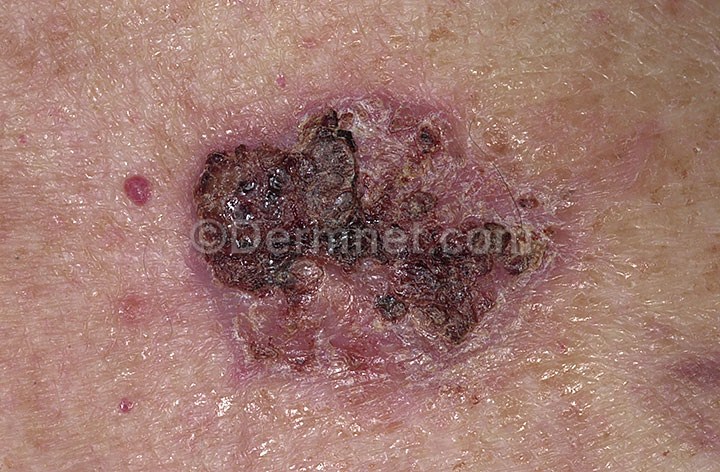
Disease: Actinic Keratosis Basal Cell Carcinoma and other Malignant Lesions